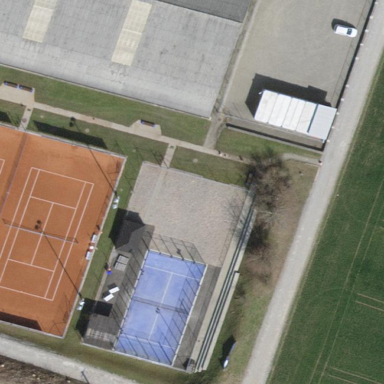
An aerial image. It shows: Tennis court on the leisure land pitch.